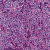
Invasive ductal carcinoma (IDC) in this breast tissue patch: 1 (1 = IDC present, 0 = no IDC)